Question: I am creating a 'UINavigationBar' programmatically, which is displaying as intended in iOS 7. However, in iOS 8.x all the text in the UINavigationBar doesn't appear within the bounds of the screen. One of my assumptions is this has something to do with Auto Layout.

'''
//ViewControllerRootHomeCenter.m
_navBar = [[UINavigationBar alloc] init];
_navBar.frame = CGRectMake(0,0, self.view.frame.size.width, 64);
// add hambuger menu
//...etc etc
[self.view addSubView:_navbar];
'''
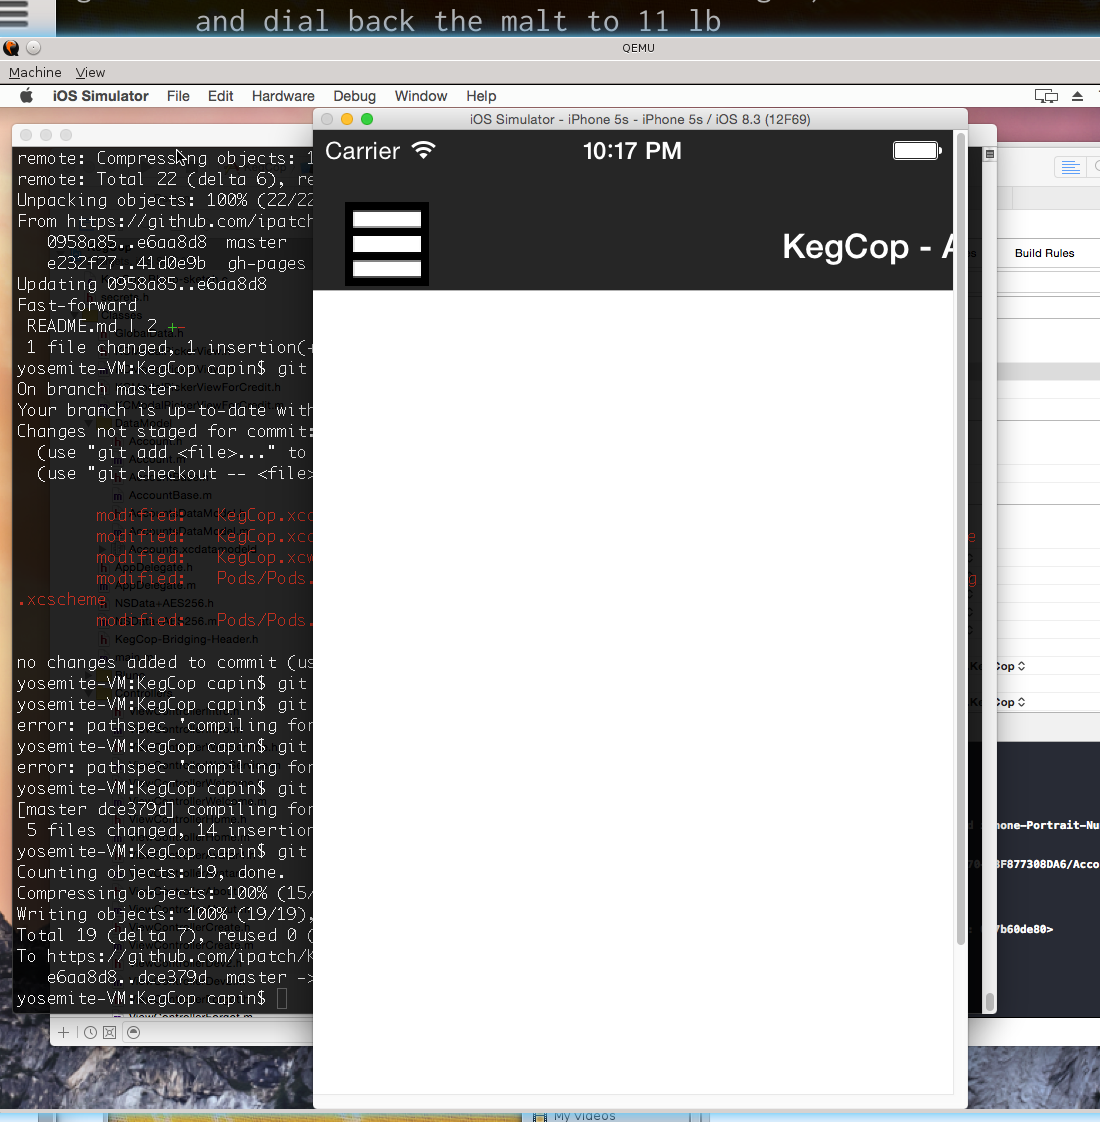
Answer: You can try to obtain the screen width this way too:
'''
CGRect frame = (CGRect){0,0,CGRectGetWidth([[UIScreen mainScreen]bounds]),64);
'''
Perhaps it will fix your problem.